Question: I'm using 'com.android.support:appcompat-v7:22.2.0' to make Lolipop material design on pre-Lolipop devices. The problem is that widgets (example 'EditText') are displaying different views with different parameters on different API.
Question is how to make it all looks the same on all API 15 and above?
Example here (different bottom line, margin between text and line etc.):

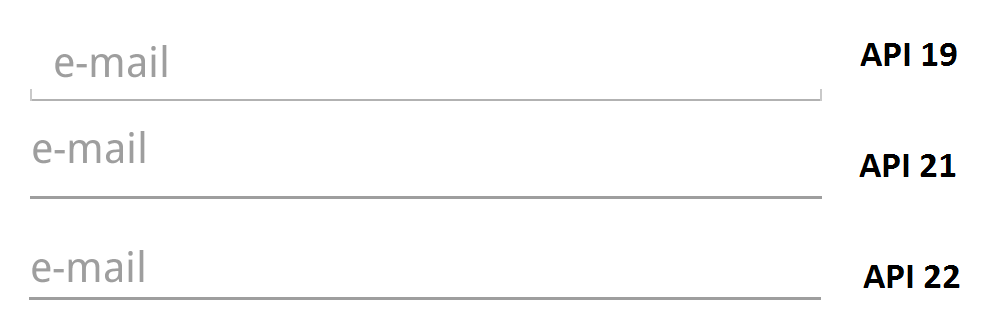
Answer: I think that I found solution.
'AppCompat' generates proper look during inflating layout.
If API < 20 it generates look like newest API (ex. 22).
If API >= 21 it generates look depending on API.
Don't look at preview in XML (my image is from previews). Open emulator and check by yourself how it will looks on device.
Hope it helps someone in future.